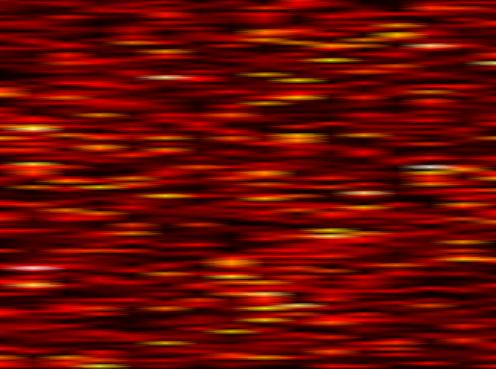
Label: UFMC